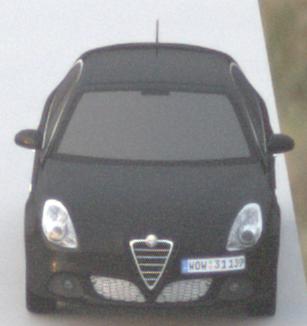
Make: Alfa Romeo
Model: Giulietta 1.4 TB 16V
Detailed model: Giulietta (940)
Model produced from: 2010/05
Model produced until: 2013/03
Doors: 5
Color: black
Road condition: dry road
Daytime: sunrise or sunset
Contrast: low contrast